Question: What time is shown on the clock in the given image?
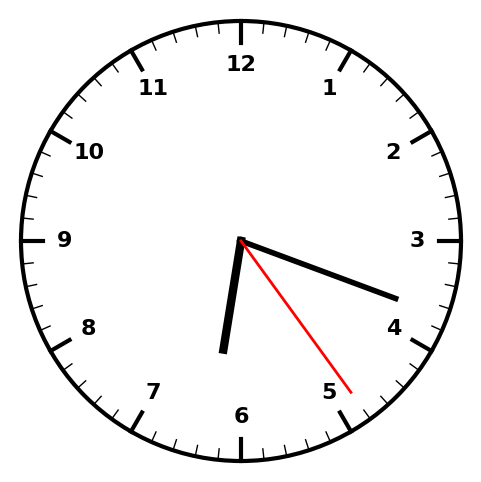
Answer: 06:18:24